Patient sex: M
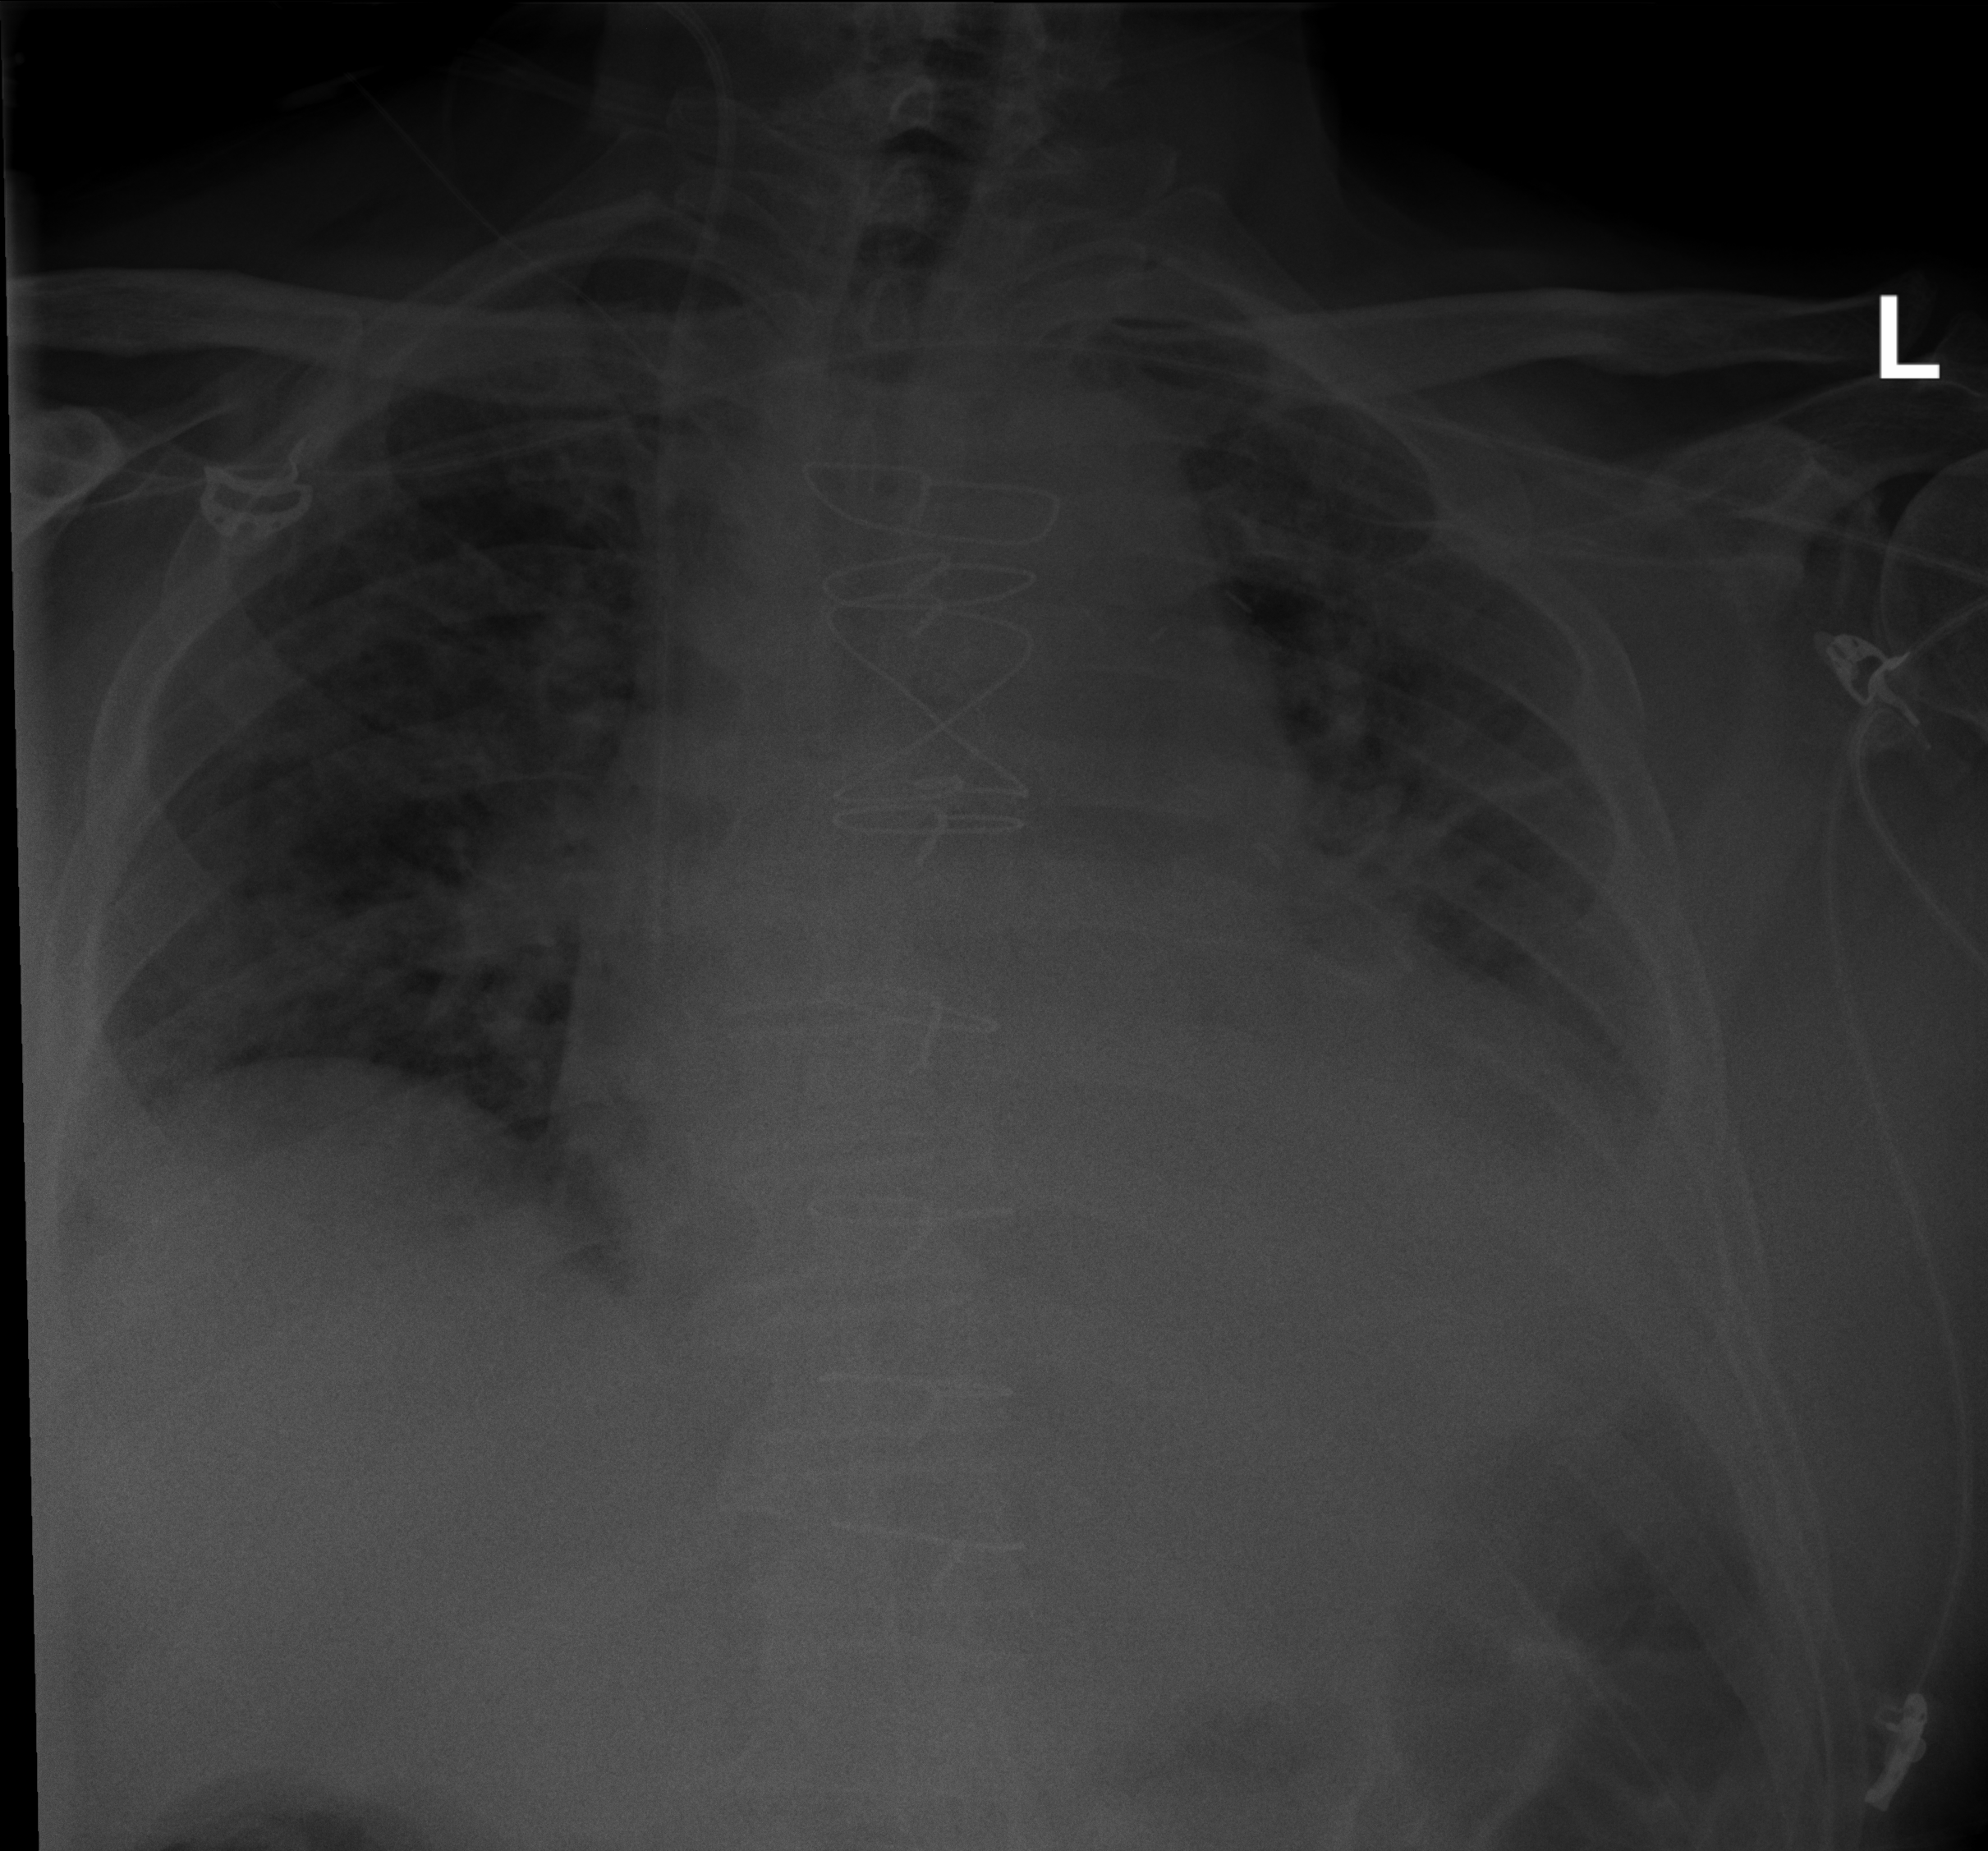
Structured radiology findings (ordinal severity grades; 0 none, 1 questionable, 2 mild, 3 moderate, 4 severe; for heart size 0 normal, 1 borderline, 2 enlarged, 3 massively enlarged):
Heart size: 3
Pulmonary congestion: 3
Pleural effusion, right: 0
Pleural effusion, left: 2
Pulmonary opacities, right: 2
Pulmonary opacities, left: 2
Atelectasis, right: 2
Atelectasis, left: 3